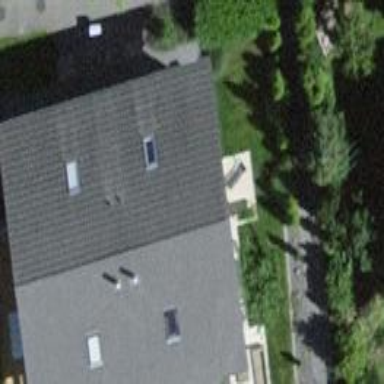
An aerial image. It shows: House with gabled roof oriented across.